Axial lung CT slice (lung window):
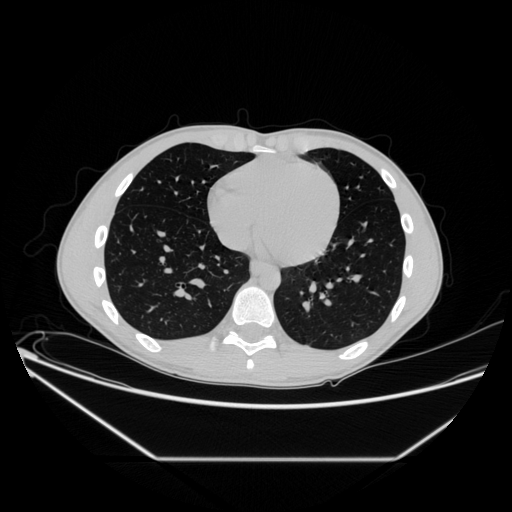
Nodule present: no